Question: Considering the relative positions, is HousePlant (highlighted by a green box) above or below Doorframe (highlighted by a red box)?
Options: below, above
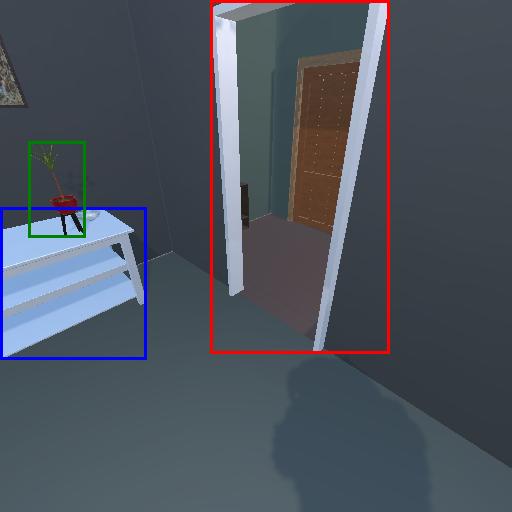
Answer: below